Question: When I do File->New WebSite & chose C# ASP.NET project - it creates a basic project with About.aspx, Default.aspx etc. This builds fine. However, when I got Website->Start Options and chose target Framework as .NET 2.0, the project no longer compiles.
These are the errors I get
'''
WebSite2\Account\Register.aspx(8): Build (page): Type 'System.Web.UI.WebControls.CreateUserWizard' does not have a public property named 'LayoutTemplate'.
WebSite2\Account\Register.aspx(9): Build (page): Type 'System.Web.UI.WebControls.CreateUserWizard' does not have a public property named 'PlaceHolder'.
WebSite2\Account\Register.aspx(10): Build (page): Type 'System.Web.UI.WebControls.CreateUserWizard' does not have a public property named 'PlaceHolder'.
WebSite2\Account\Register.aspx(9): Build (page): Content ('</asp:PlaceHolder> </asp:PlaceHolder> </LayoutTemplate>') does not match any properties within a 'System.Web.UI.WebControls.CreateUserWizard', make sure it is well-formed.
WebSite2\Site.master.cs(3,14): error CS0234: The type or namespace name 'Linq' does not exist in the namespace 'System' (are you missing an assembly reference?)
'''
Is there a way to create a default non-empty project which works with .NET 2.0?

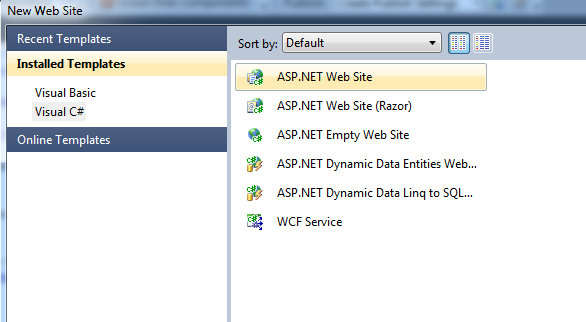
Answer: follow these steps :-

or
you can comment
'''
using System.Linq; (from all .cs pages)
'''
and
(from Register.aspx page)
'''
<LayoutTemplate>
<asp:PlaceHolder ID="wizardStepPlaceholder" runat="server"></asp:PlaceHolder>
<asp:PlaceHolder ID="navigationPlaceholder" runat="server"></asp:PlaceHolder>
</LayoutTemplate>
'''
and try to build then.